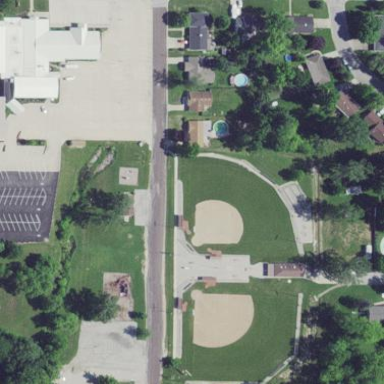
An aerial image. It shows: Baseball pitch for leisure land.